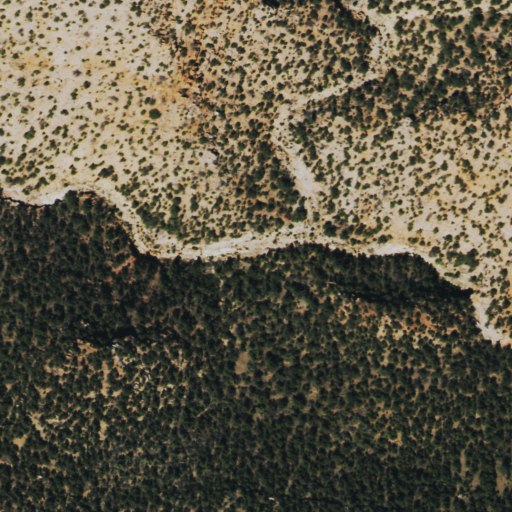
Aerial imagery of valley in Colorado named Burnt Gulch containing evergreen forest and shrub